Question: I want to move the legend of a figure with several subfigures to the upper center relative to the entire figure. I tried to pass a legend object created with 'fig.legend' to 'fig.savefig' using 'bbox_extra_artist', as described <URL>. However unlike described the legend gets cut-off:

This is the code that I used:
'''
import matplotlib.pyplot as plt
import numpy as np
x = np.arange(-2*np.pi, 2*np.pi, 0.1)
fig, axes = plt.subplots(nrows=5, ncols=3, sharex=True, sharey=False)
legendLines = []
for rI, rA in enumerate(axes):
for cI, ax in enumerate(rA):
line, = ax.plot(x, np.sin(x), label='Sine')
legendLines.append(line)
line, = ax.plot(x, np.cos(x), label='Cosine')
legendLines.append(line)
line, = ax.plot(x, np.arctan(x), label='Inverse tan')
legendLines.append(line)
if cI == 0:
ax.set_ylabel('foo')
if rI == len(axes) -1:
ax.set_xlabel('bar')
if rI == 0:
ax.set_title('baz')
legend = fig.legend(legendLines[:3], ['Sine', 'Cosine', 'Inverse Tan'], 'upper center', frameon=False, ncol=3, borderaxespad=-0.7)
outFile = 'test.pdf'
fig.set_size_inches(8,7)
fig.tight_layout()
fig.savefig(outFile, bbox_extra_artists=[legend], bbox_inches='tight')
plt.close()
'''
I'm looking for a technique that let me define the legend location relative to the entire figure not just a subfigure.
If I replace
'''
legend = fig.legend(legendLines[:3], ['Sine', 'Cosine', 'Inverse Tan'], 'upper center', frameon=False, ncol=3, borderaxespad=-0.7)
'''
with
'''
legend = fig.legend(legendLines[:3], ['Sine', 'Cosine', 'Inverse Tan'], loc='lower center', frameon=False, ncol=3, bbox_to_anchor=(.5, 0.965))
'''
the result is the same: plot area is not increased and legend gets shifted off the plot.
(System: matplotlib-1.2.0-py2.7-macosx-10.8-intel)
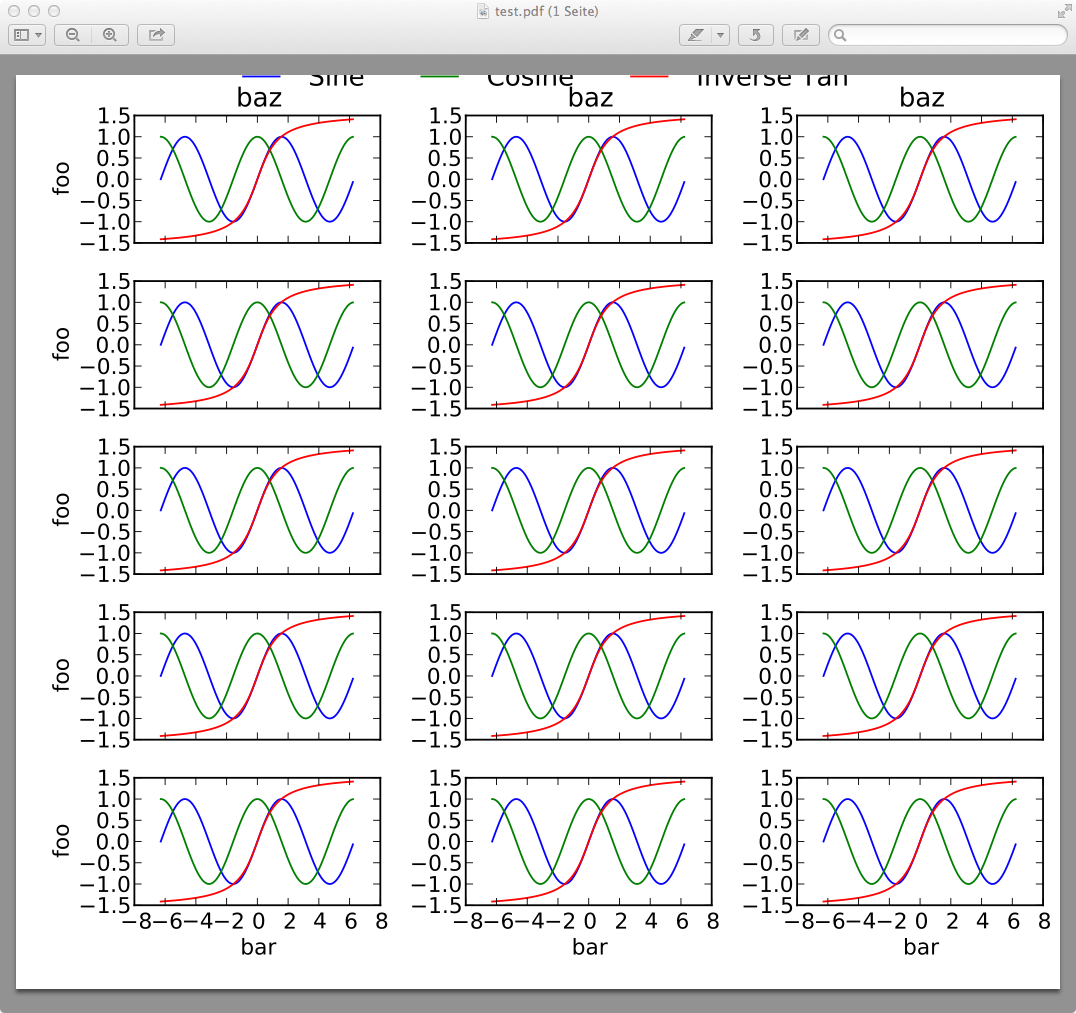
Answer: Updating to the latest 'matplotlib' version 1.4.3 solved the problem.